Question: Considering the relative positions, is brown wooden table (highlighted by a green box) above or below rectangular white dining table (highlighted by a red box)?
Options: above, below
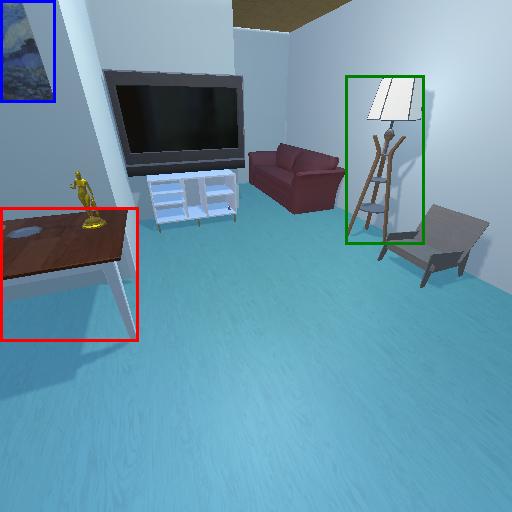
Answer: above